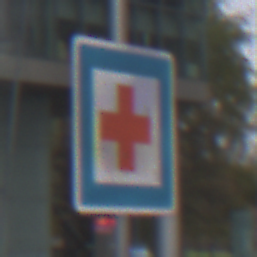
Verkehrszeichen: ErsteHilfe
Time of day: MorningAfternoon
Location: Outdoor (Urban)
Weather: Overcast
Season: NotSpecified
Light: Natural